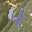
Label: 4